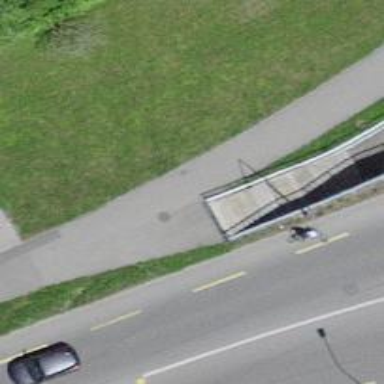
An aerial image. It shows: Set of steps on the road.